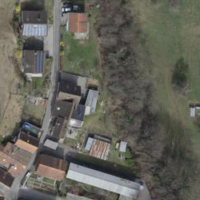
EUNIS habitat code: 54
Species observed at this site:
Mercurialis perennis